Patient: sex M, age 65
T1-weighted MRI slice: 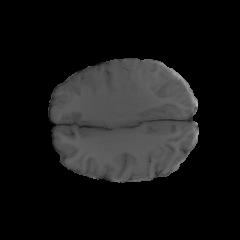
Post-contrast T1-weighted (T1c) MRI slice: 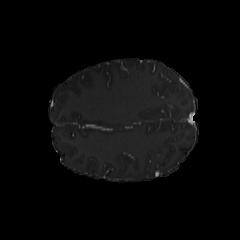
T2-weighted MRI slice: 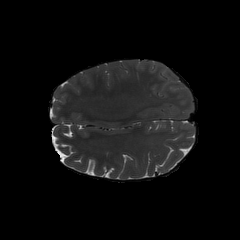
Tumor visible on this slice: no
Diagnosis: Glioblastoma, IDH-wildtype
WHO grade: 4